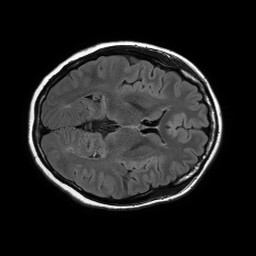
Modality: FLAIR
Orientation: axial
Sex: female
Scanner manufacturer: philips
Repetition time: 11 s
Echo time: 0.125 s